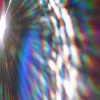
Label: sunburn